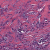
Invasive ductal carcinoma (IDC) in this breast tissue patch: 1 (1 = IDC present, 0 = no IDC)